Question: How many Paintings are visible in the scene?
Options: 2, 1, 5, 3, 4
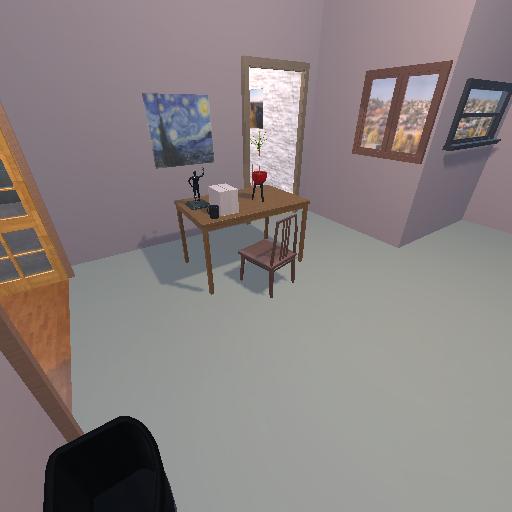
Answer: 2